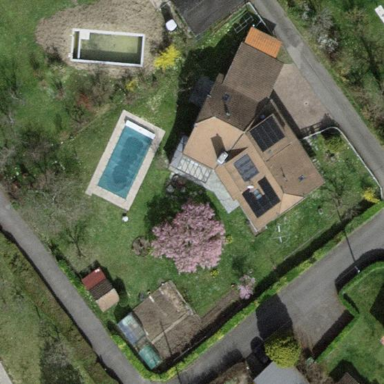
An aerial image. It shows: Garden enclosed by fence.